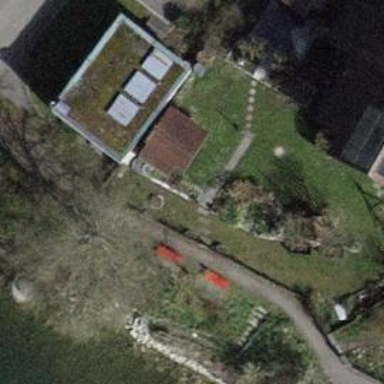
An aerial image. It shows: Red bench.